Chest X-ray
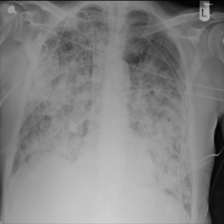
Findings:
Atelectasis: negative
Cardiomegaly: negative
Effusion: negative
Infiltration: positive
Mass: negative
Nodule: negative
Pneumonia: negative
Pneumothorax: negative
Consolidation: negative
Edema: negative
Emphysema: negative
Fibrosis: negative
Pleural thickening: negative
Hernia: negative